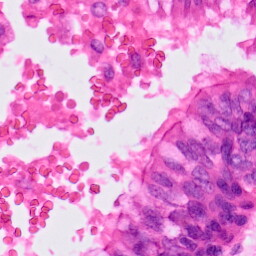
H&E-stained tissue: Lung